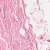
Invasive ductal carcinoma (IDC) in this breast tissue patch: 0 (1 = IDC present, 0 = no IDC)